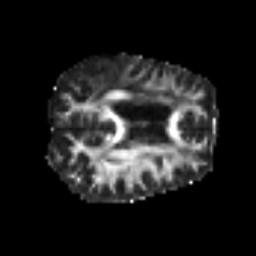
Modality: FA
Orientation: axial
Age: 43
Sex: male
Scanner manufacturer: siemens
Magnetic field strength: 3 T
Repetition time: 6.1 s
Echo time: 0.101 s